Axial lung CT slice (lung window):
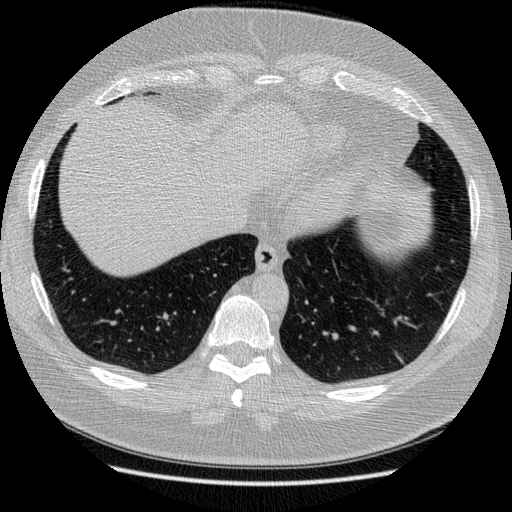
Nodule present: no